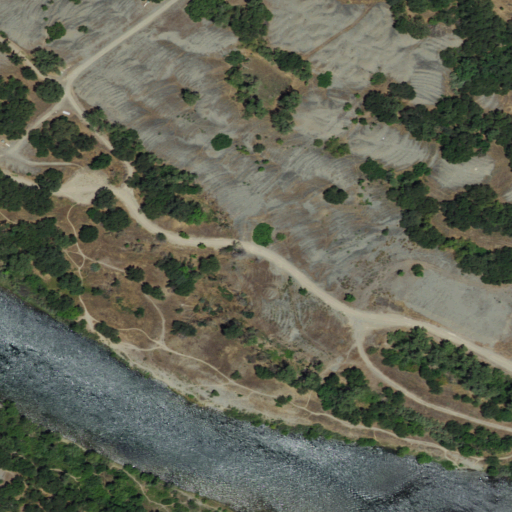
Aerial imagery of bar in California named Sailor Bar containing barren land, herbaceous wetlands, open water, grassland, woody wetlands, cultivated crops, and open development